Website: bh-photo
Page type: address-validator
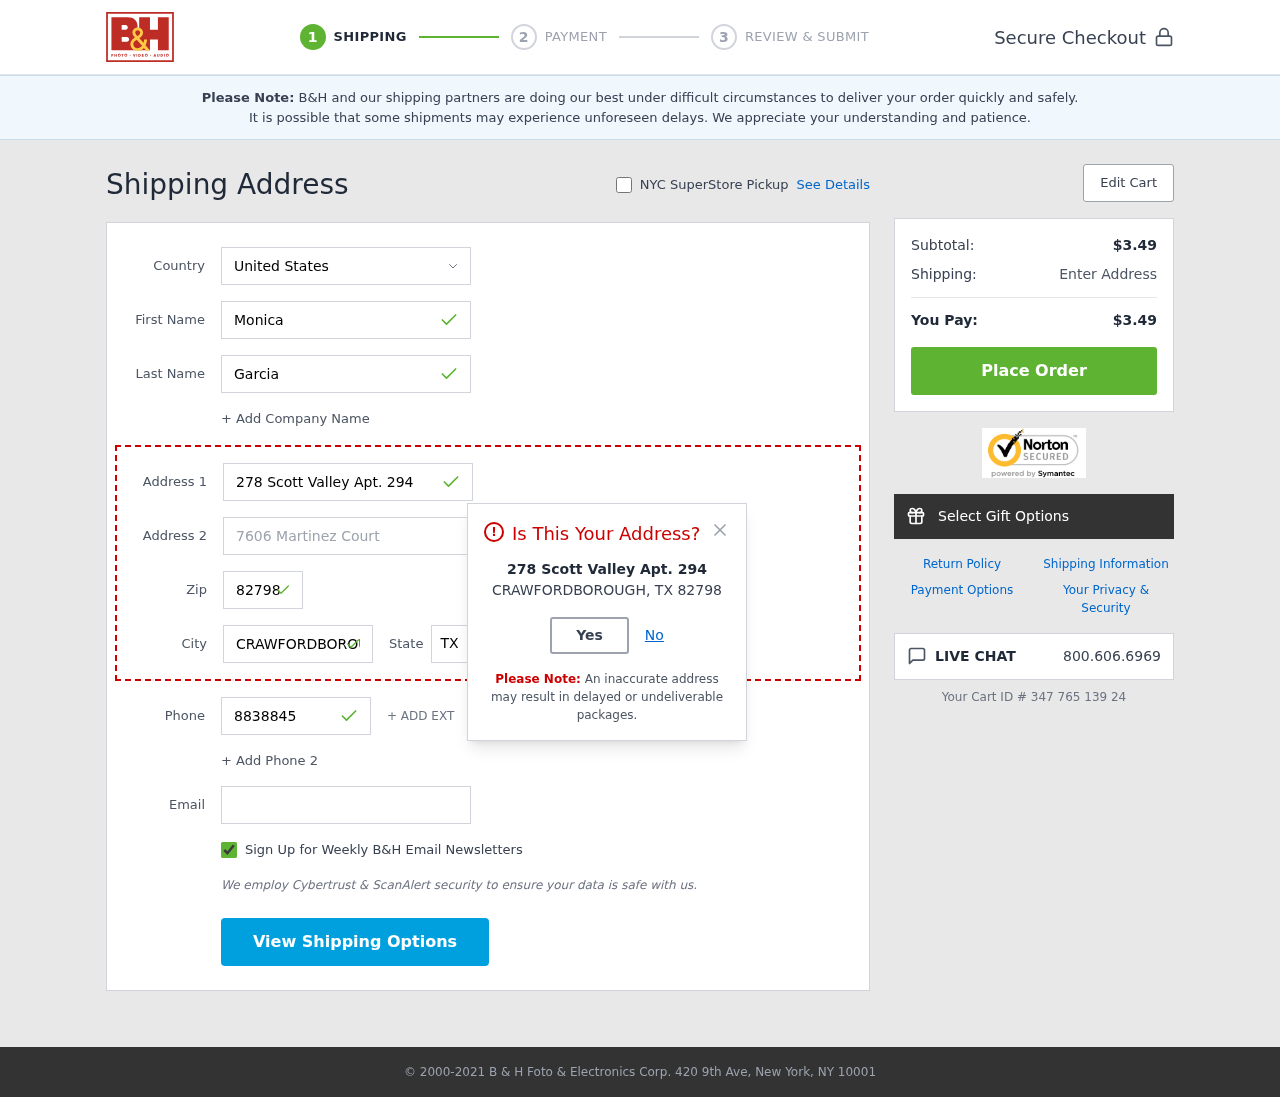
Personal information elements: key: PII_CITY
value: Crawfordborough
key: PII_COUNTRY
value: United States
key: PII_EMAIL
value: monicagarcia@yahoo.com
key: PII_FIRSTNAME
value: Monica
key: PII_LASTNAME
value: Garcia
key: PII_PHONE
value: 8838845557
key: PII_POSTCODE
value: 82798
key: PII_STATE_ABBR
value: TX
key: PII_STREET
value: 278 Scott Valley Apt. 294
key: PII_STREET2
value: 7606 Martinez Court
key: PII_CITY_MODAL
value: CRAWFORDBOROUGH
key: PII_POSTCODE_FULL
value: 82798
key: PII_POSTCODE_NUMERIC
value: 82798
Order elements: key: ORDER_SUBTOTAL
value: $3.49
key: ORDER_TOTAL
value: $3.49
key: ORDER_ID
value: Your Cart ID # 347 765 139 24